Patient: sex F, age 56
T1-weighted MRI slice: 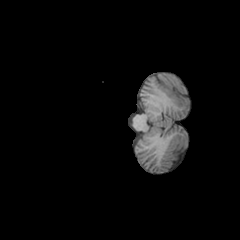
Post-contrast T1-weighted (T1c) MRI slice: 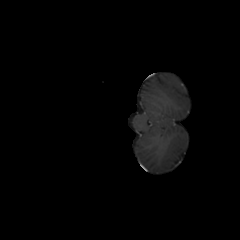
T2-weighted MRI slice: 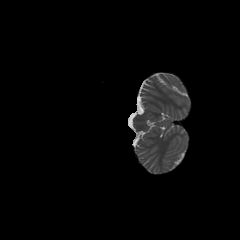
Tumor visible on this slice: no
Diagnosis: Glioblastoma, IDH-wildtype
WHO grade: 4